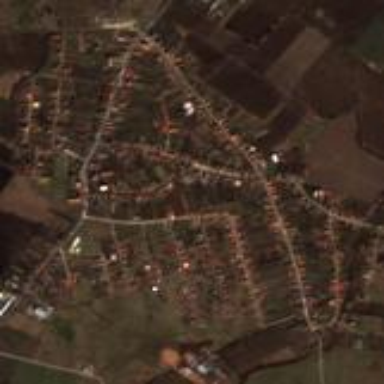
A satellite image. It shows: Residential area in village.